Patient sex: M
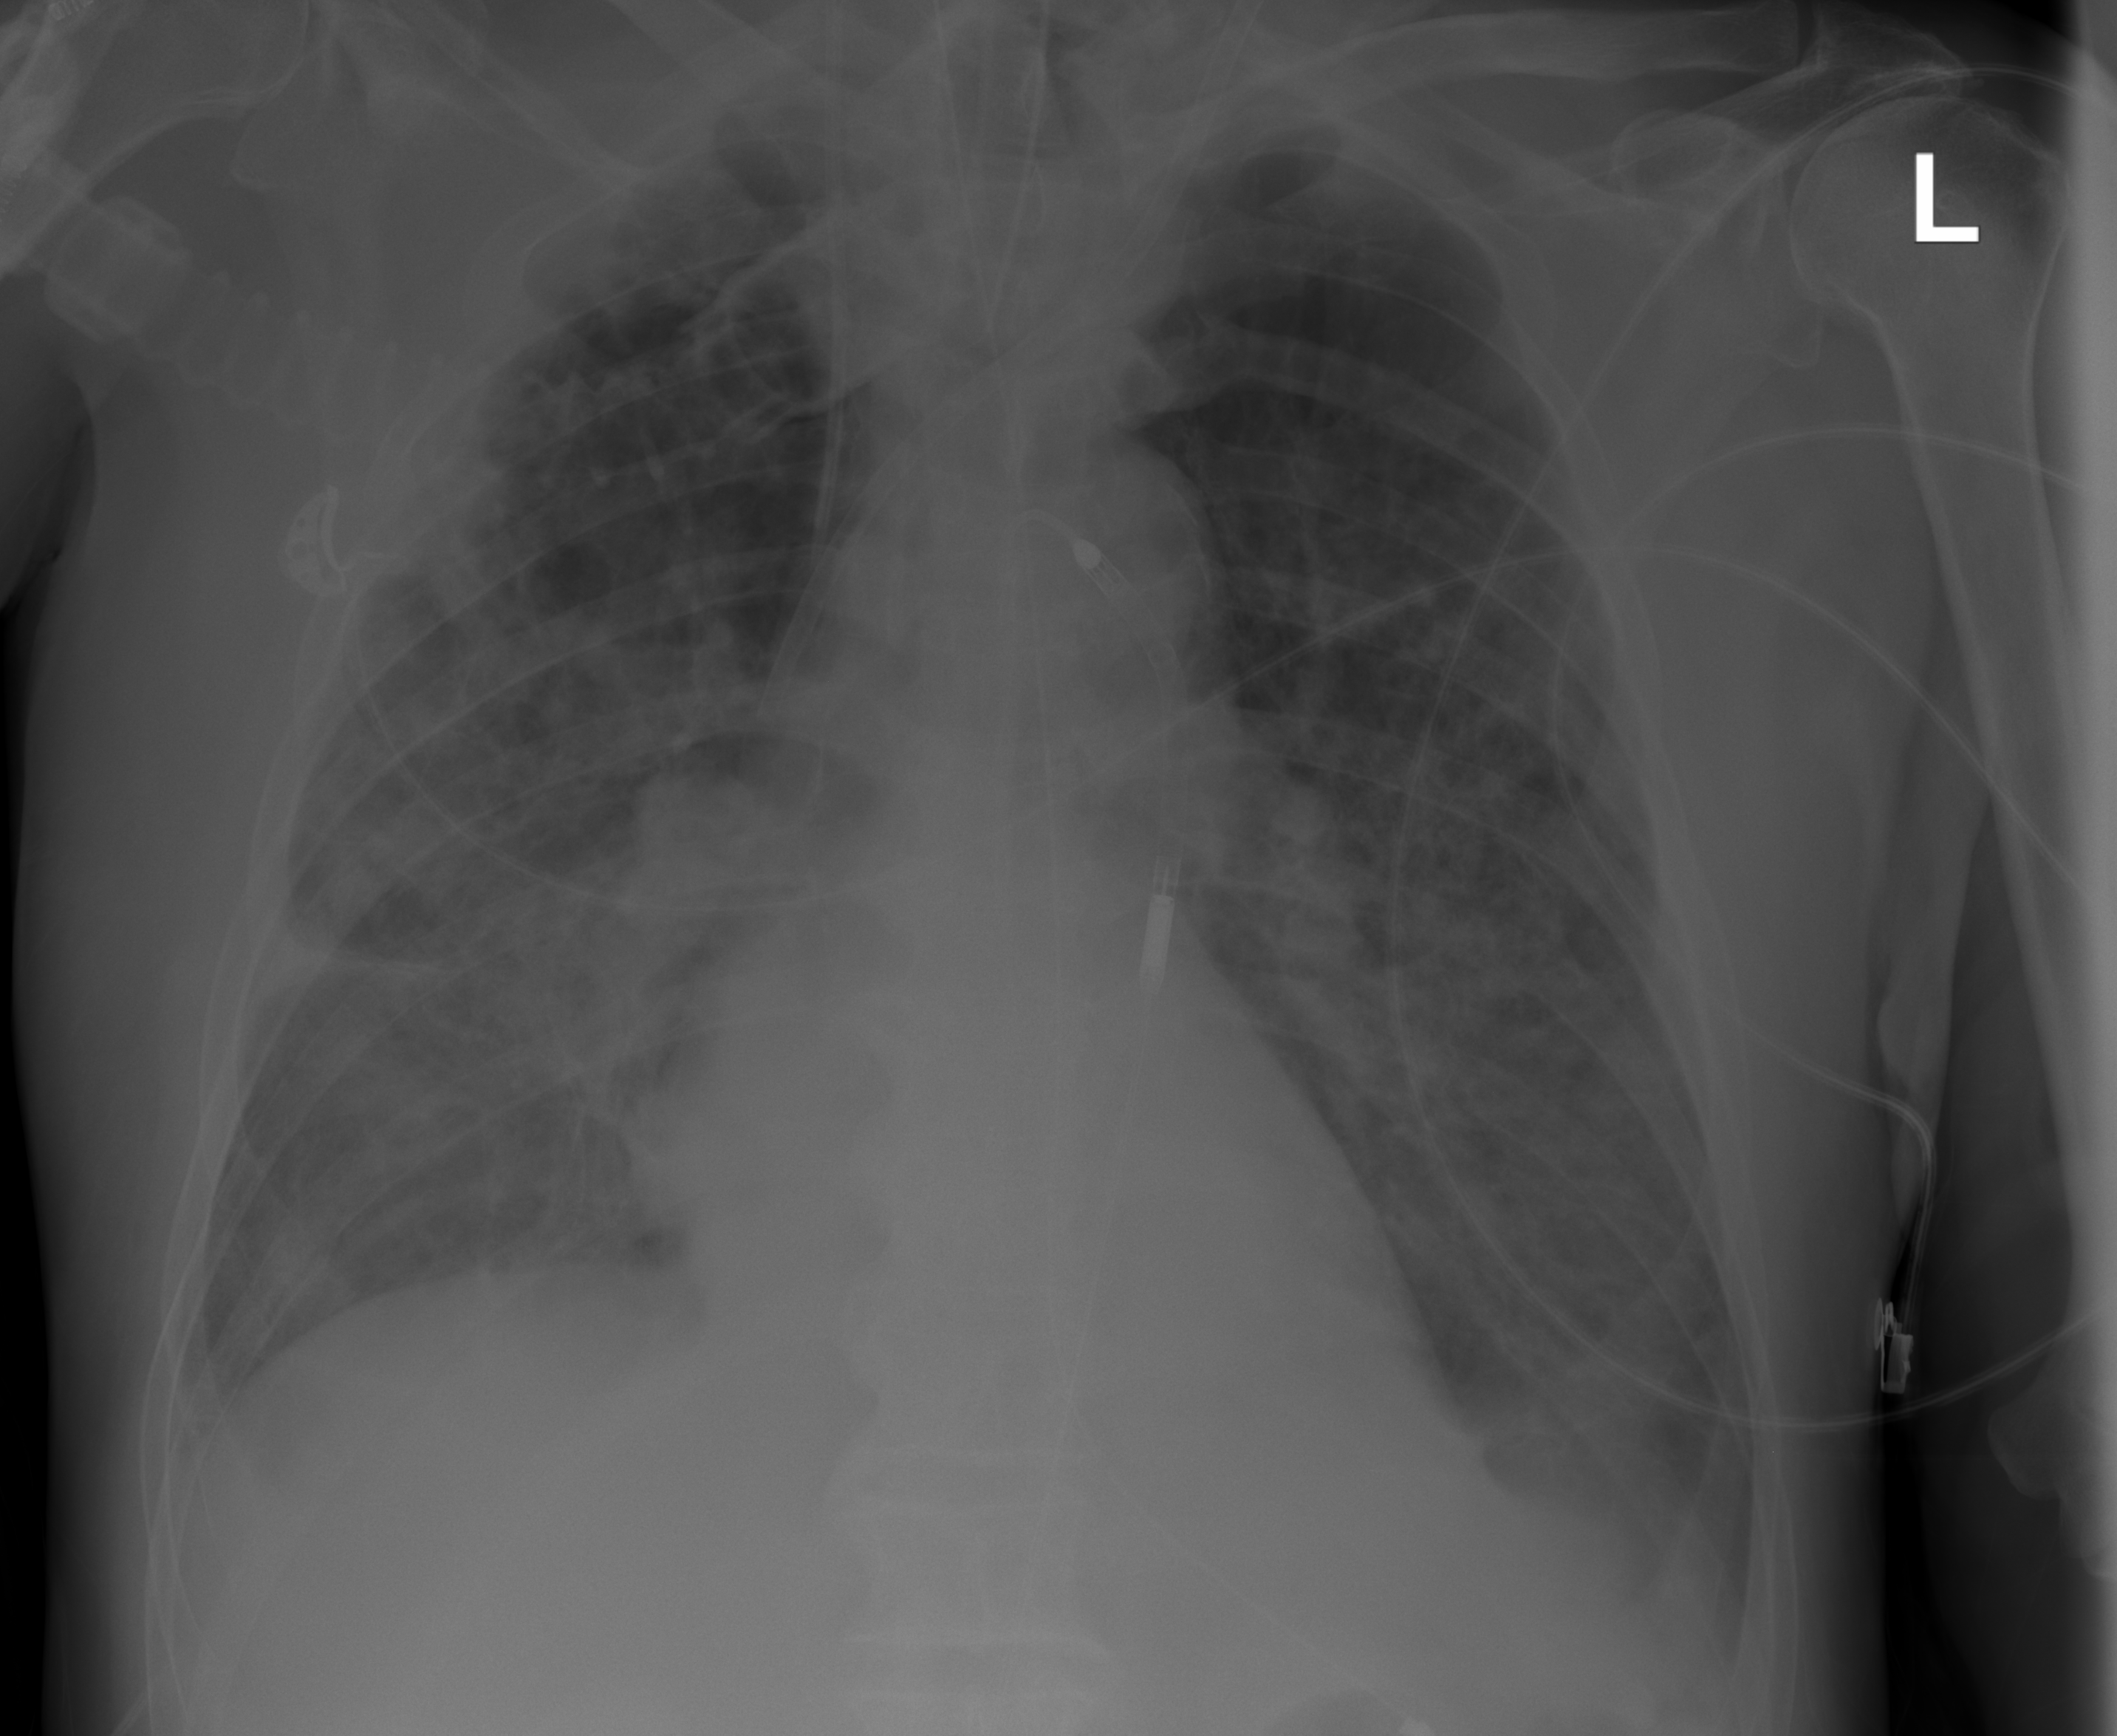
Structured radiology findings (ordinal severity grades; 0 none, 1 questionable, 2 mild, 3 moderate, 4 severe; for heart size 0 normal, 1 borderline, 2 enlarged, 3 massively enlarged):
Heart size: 0
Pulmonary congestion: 2
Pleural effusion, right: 2
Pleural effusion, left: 2
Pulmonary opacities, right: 4
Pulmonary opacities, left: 3
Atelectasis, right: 2
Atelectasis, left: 2